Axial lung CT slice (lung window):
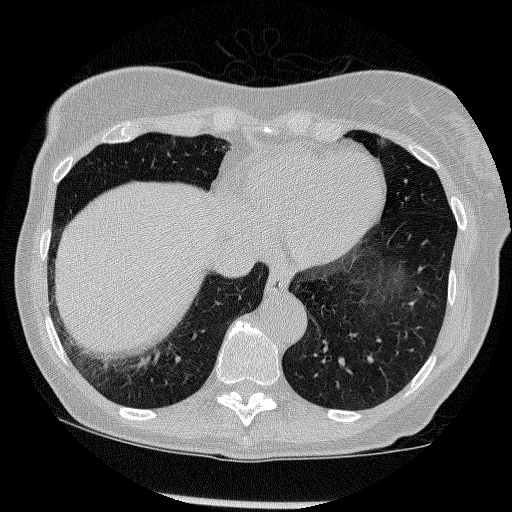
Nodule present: no